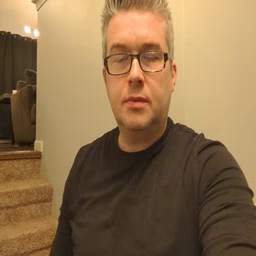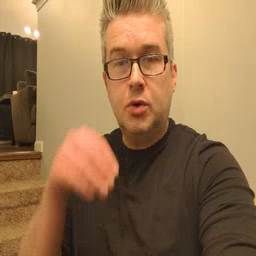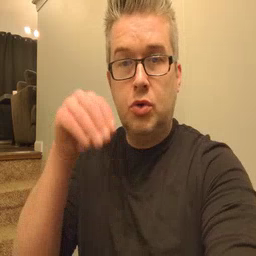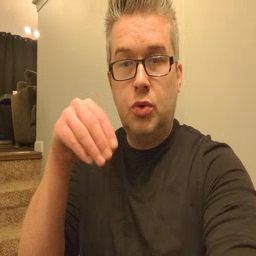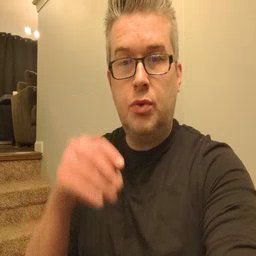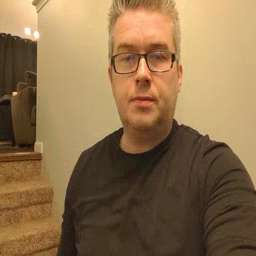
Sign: store